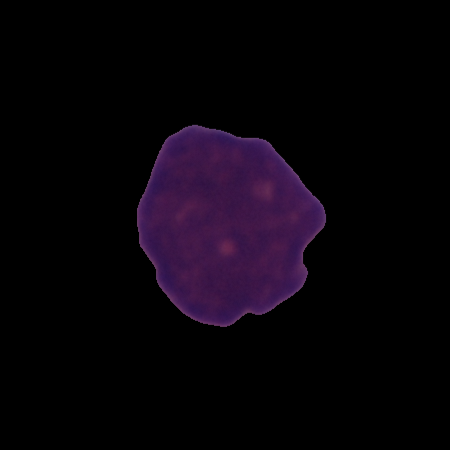
Label: cancer